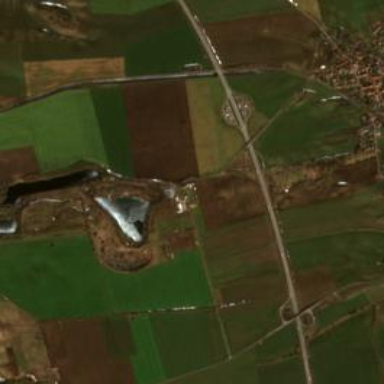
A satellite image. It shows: Motorway junction.